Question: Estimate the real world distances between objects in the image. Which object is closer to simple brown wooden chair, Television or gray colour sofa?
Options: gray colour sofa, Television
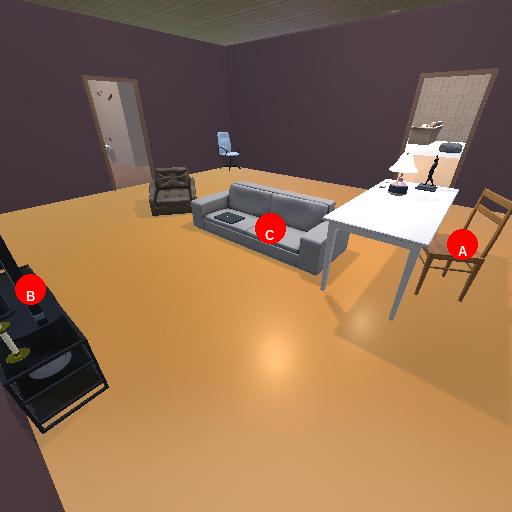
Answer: gray colour sofa